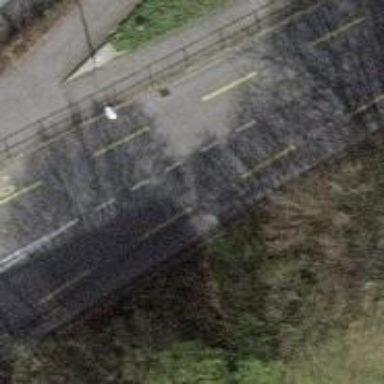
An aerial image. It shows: Residential road with asphalt surface and dedicated cycle lane on both sides.